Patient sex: F
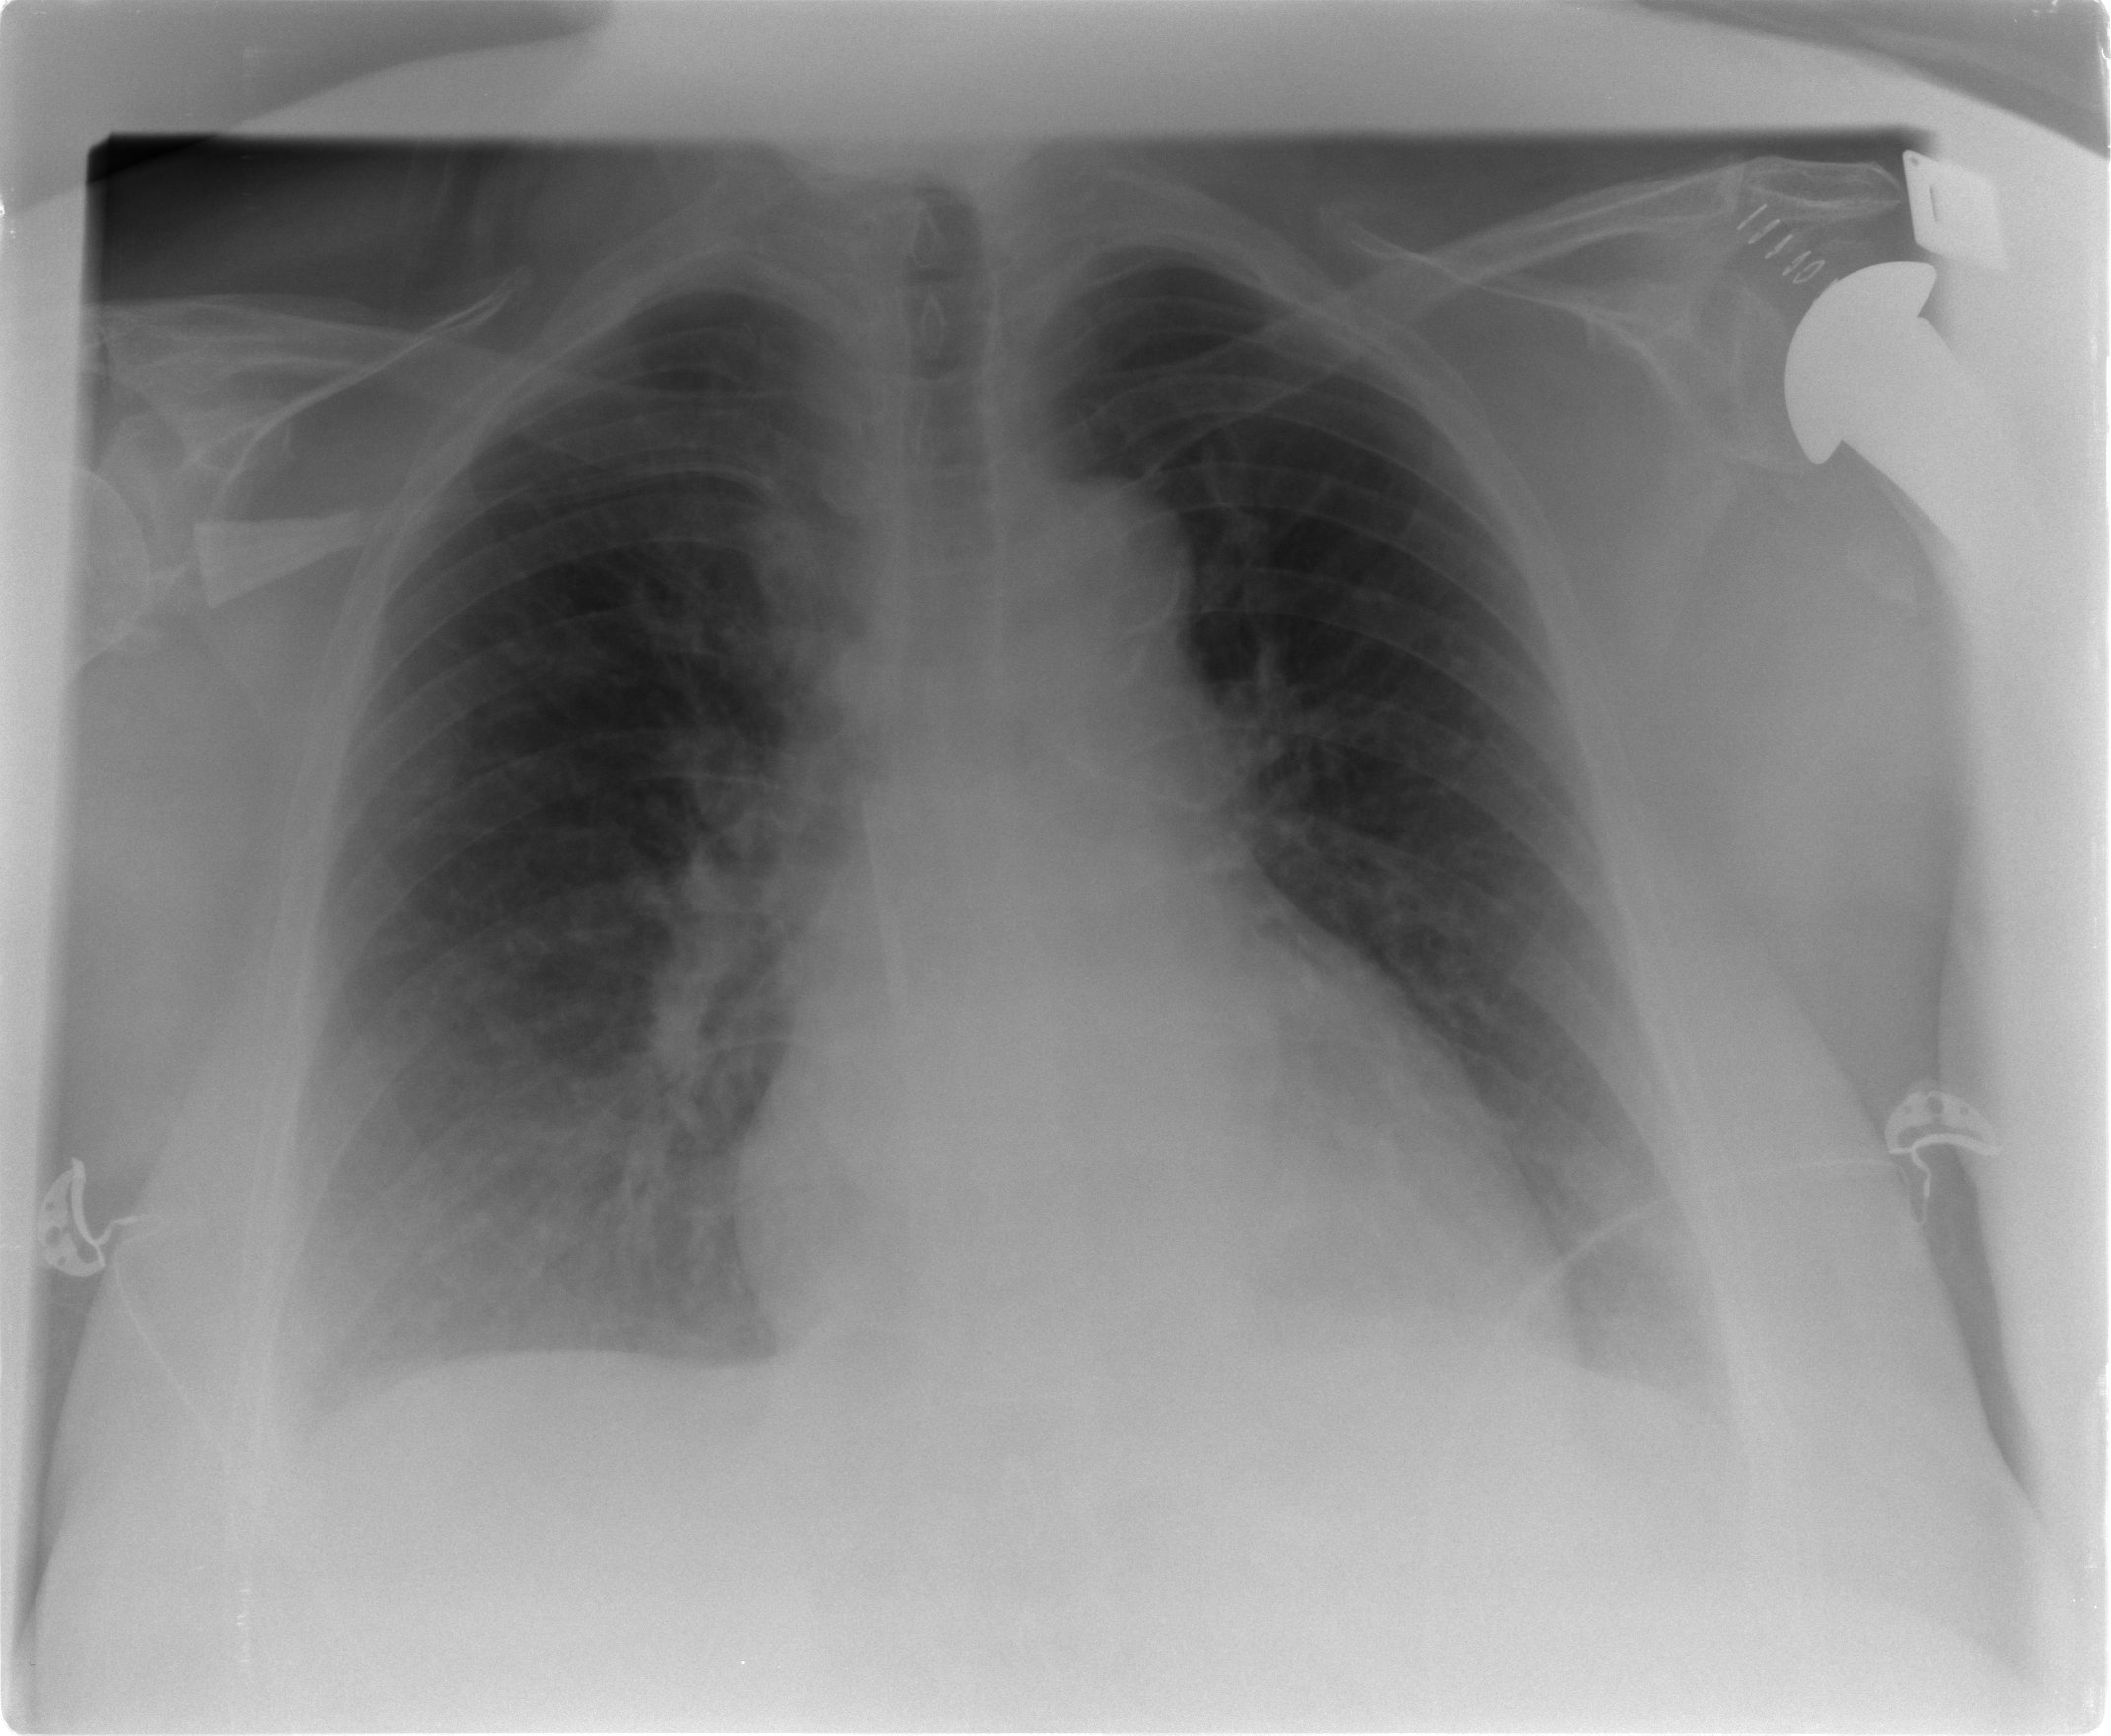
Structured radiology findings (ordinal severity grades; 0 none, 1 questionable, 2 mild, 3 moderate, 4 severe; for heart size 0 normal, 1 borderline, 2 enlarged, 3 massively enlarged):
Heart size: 2
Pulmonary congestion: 0
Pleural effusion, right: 1
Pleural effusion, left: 1
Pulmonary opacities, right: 0
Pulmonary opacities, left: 0
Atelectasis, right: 0
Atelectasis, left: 0